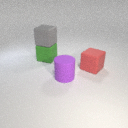
large red rubber cube to the right of large green rubber cube